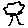
Label: tree